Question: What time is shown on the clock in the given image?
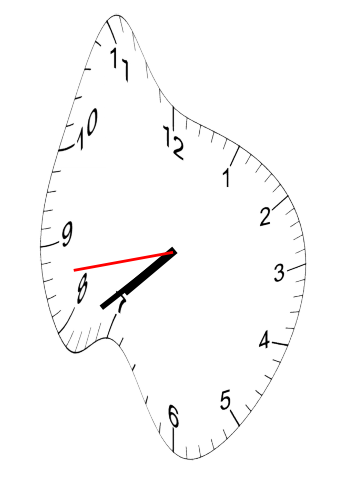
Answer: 07:38:43